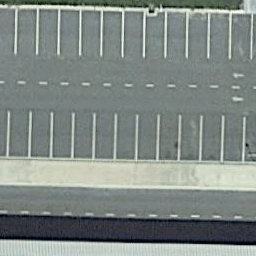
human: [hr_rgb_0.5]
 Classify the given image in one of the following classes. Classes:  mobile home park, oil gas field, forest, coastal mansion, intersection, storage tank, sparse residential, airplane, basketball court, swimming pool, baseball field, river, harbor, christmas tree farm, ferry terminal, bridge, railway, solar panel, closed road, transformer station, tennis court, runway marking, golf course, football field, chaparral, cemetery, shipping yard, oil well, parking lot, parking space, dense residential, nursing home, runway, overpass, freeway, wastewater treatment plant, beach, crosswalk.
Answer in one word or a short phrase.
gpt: parking space